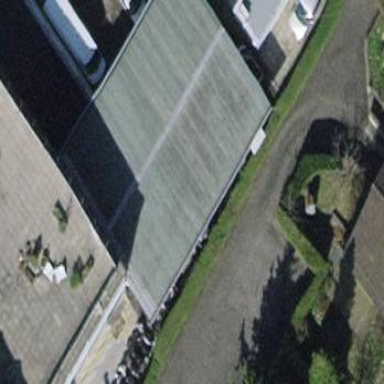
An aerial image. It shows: View of roof of building.